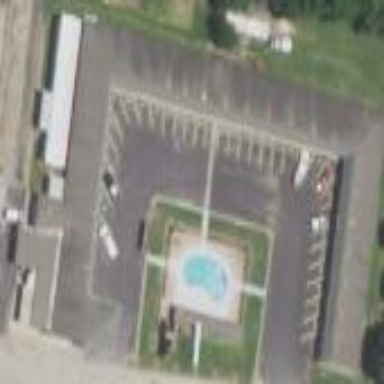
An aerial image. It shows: Motel building.